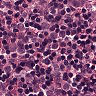
Metastatic tissue present: yes